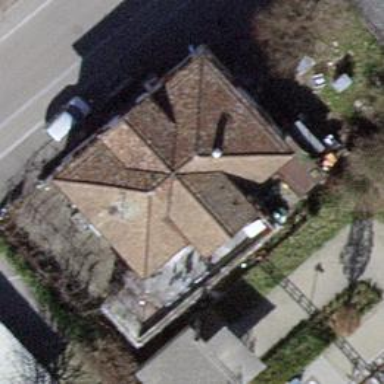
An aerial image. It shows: Restaurant.